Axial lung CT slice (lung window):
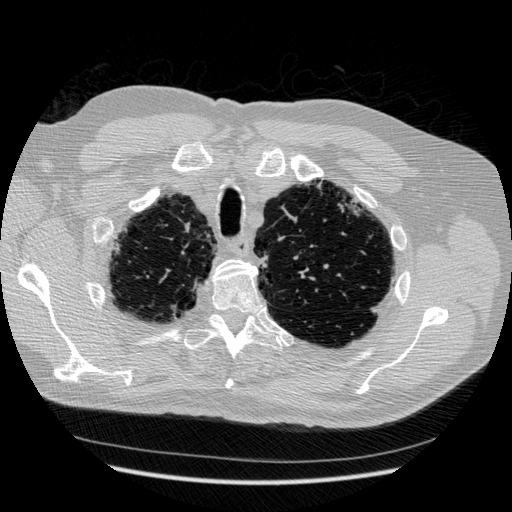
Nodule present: no